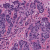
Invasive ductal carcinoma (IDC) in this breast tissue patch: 1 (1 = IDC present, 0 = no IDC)